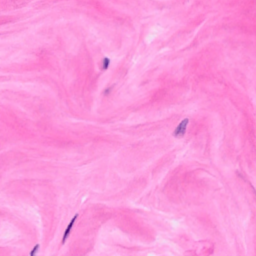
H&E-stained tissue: Breast